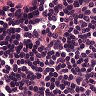
Metastatic tissue present: no